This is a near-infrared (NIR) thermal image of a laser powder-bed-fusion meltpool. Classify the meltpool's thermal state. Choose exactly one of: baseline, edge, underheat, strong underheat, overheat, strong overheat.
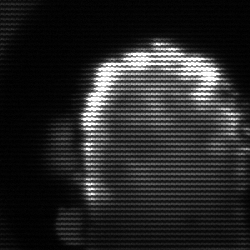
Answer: baseline